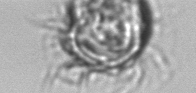
Label: Leegaardiella_ovalis